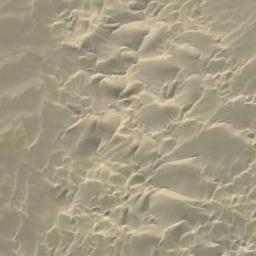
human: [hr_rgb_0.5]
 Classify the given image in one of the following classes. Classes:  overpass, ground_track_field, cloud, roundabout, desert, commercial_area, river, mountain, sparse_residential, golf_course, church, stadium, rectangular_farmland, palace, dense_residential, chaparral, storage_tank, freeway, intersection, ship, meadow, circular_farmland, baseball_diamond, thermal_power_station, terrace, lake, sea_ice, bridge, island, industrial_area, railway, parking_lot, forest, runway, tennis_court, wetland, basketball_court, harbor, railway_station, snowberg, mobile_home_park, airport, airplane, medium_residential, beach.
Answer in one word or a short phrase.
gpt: desert